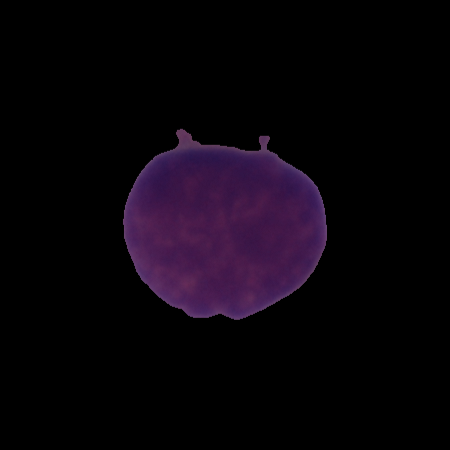
Label: healthy